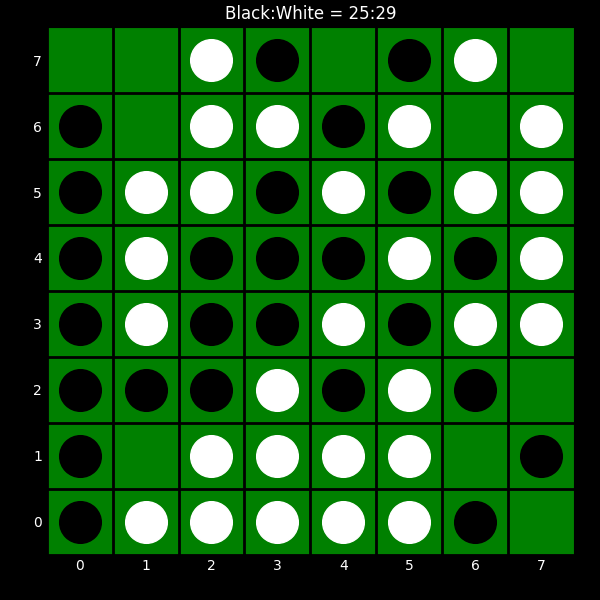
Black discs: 25
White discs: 29